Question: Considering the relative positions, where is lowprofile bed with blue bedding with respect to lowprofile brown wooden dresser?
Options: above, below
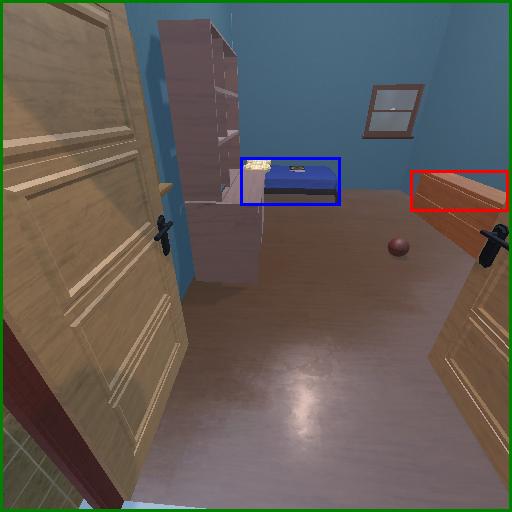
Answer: above